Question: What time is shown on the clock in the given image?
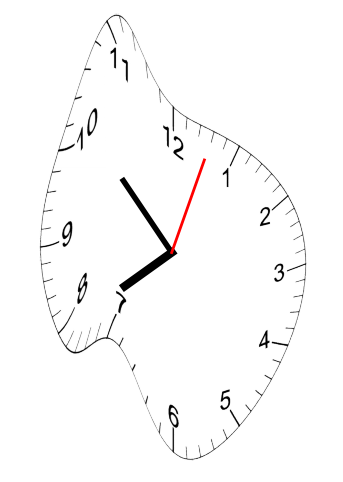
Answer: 07:52:03